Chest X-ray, AP view. Patient: 44 years old, sex F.
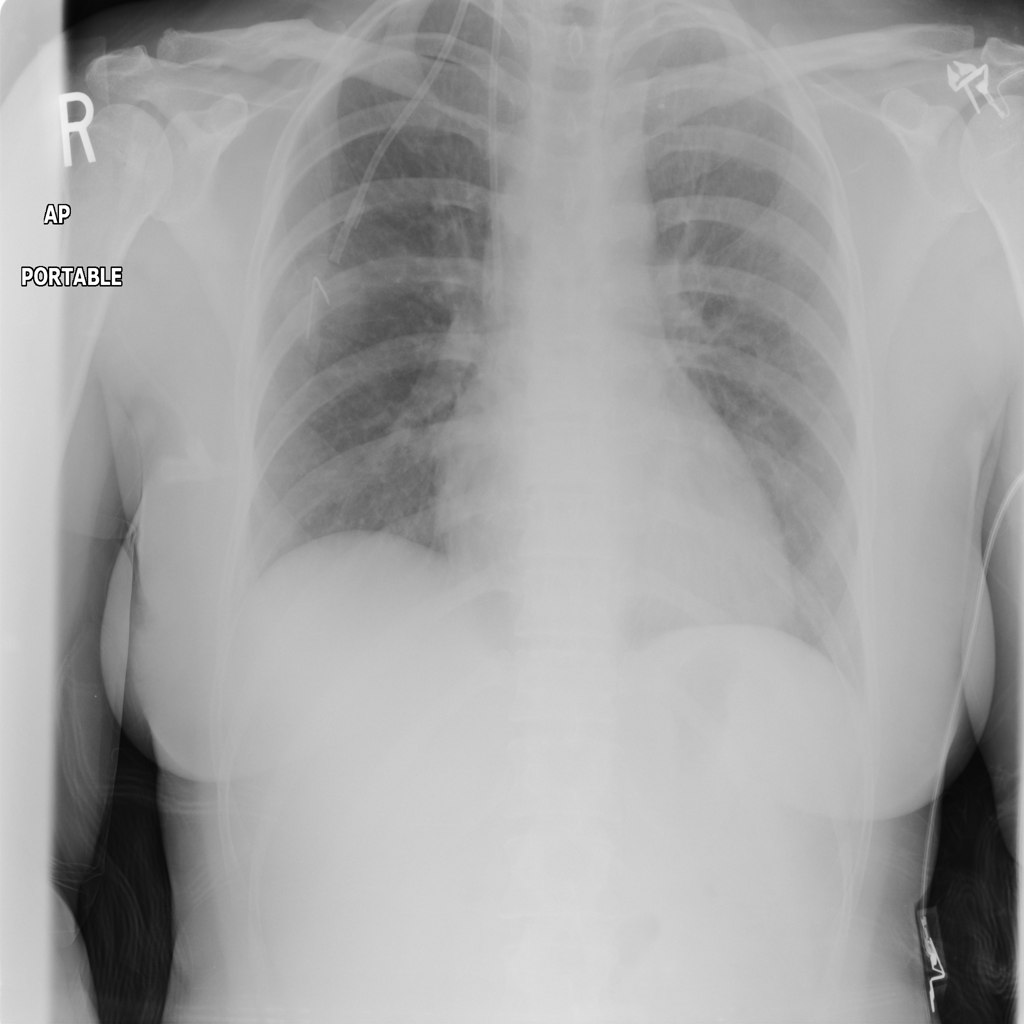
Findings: No Finding